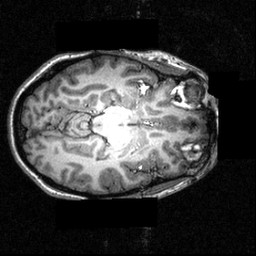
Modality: T1w
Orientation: axial
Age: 26
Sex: female
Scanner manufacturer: siemens
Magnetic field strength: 3.951 T
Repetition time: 1.5 s
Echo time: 0.00335 s